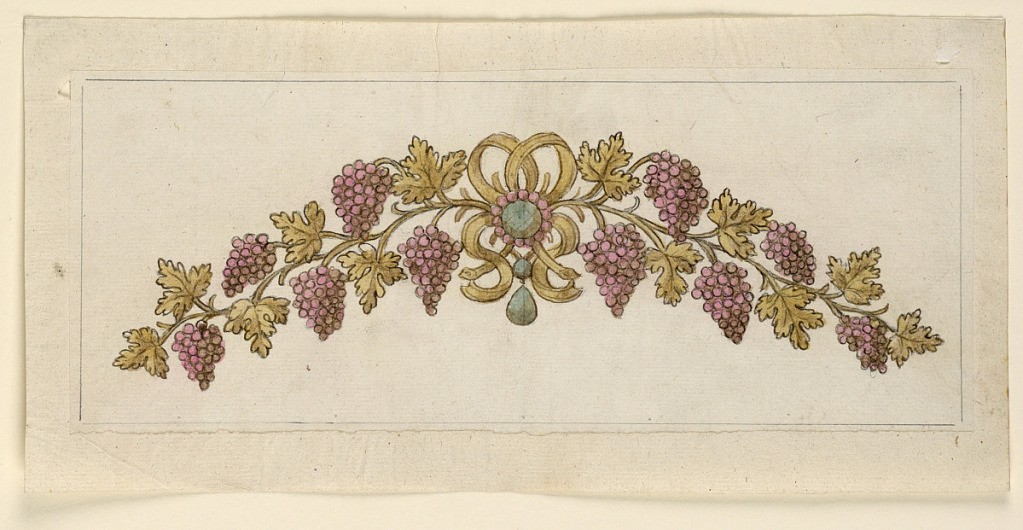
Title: Design for a Coronet
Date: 1850–60
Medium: Pen and ink, brush and sepia wash, purple, green watercolor, graphite on paper
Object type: Drawing
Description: Jewelry design for a coronet. In the center of the tiara, the ends of two vine branches are united by a knot with a green diamond framed by small red ones in its center. Below, two other green diamonds, one of them hanging. Along the branches are, alternating, a leaf and red grapes. Framed by a line in bistre.